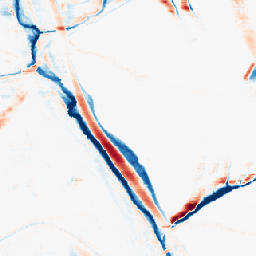
Category: morphological
Decomposition family: morphological_rect
Decomposition parameters: operation: average
width: 20
height: 5
Upsampling method: area
Upsampling parameters: scale: 8
Upsampling scale: 8